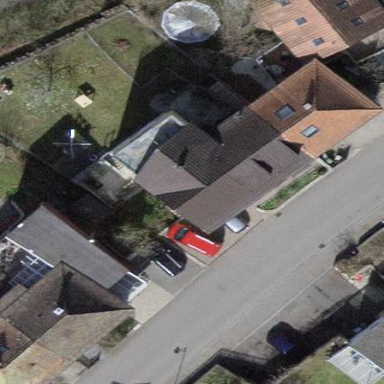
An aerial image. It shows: Semi-detached house.